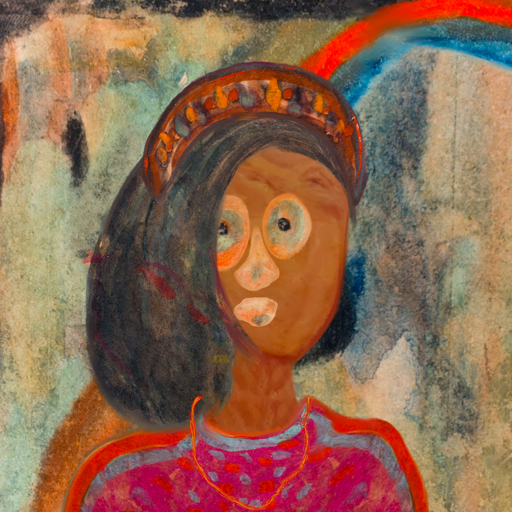
Background: Childish, Head And Neck Front: Pious_Lady, Face Front: Childish, Bust: Sisters, Hair Front: Gypsy_Mother, Head Accessory: Hypocrite, Second Necklace: Gypsy_Mother_2, Necklace: Blank, Baby: Blank